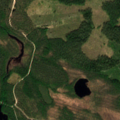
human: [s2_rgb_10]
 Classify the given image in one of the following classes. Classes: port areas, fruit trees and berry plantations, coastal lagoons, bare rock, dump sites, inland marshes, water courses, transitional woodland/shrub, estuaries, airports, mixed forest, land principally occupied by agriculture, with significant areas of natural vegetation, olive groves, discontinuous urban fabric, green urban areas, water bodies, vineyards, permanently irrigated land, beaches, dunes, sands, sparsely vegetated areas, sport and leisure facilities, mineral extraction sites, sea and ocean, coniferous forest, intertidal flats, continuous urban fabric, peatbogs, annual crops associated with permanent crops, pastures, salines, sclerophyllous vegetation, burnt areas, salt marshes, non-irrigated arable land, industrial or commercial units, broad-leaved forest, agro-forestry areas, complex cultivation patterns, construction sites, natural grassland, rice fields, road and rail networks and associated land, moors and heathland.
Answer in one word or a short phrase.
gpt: coniferous forest, mixed forest, transitional woodland/shrub, water bodies